Aerial crown-view tile of a tropical tree (Barro Colorado Island, Panama), acquired 20250217:
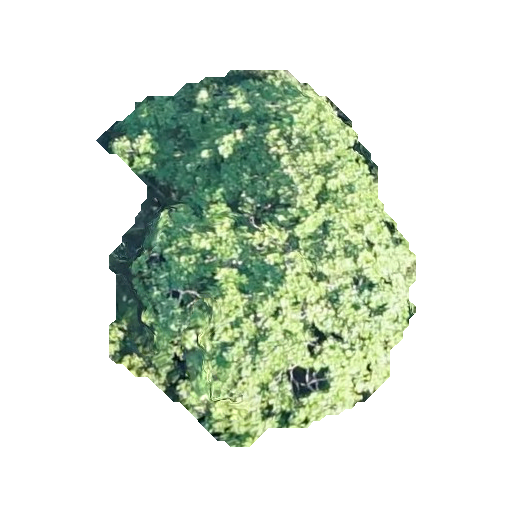
Species: Simarouba amara
GBIF accepted scientific name: Simarouba amara
Crown area: 126.607 m²